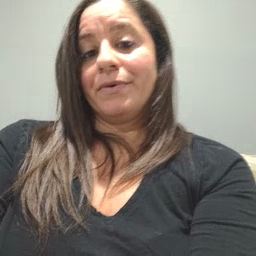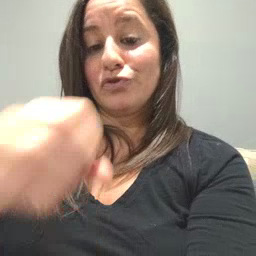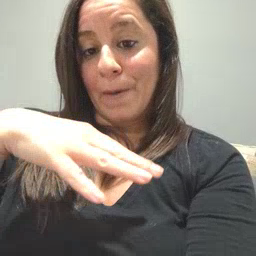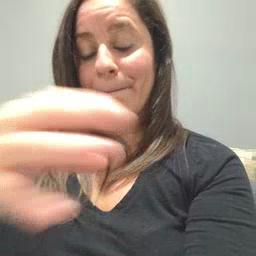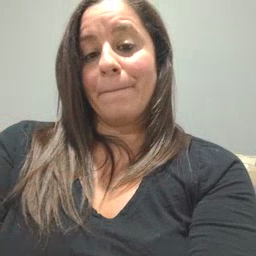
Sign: drop